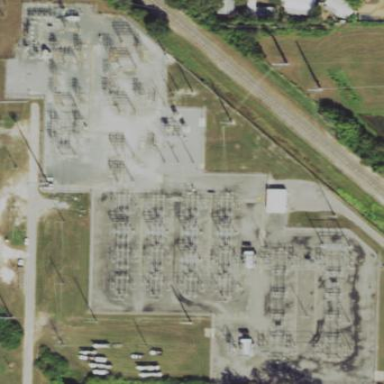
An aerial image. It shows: Outdoor substation at the transmission level.